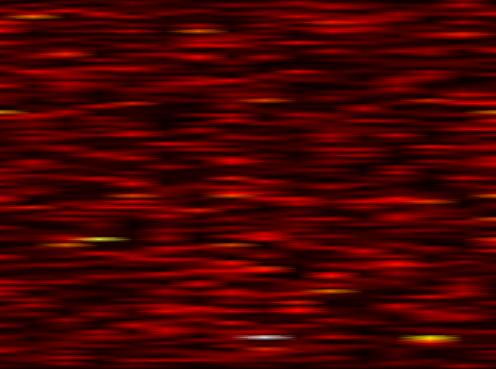
Label: FOFDM